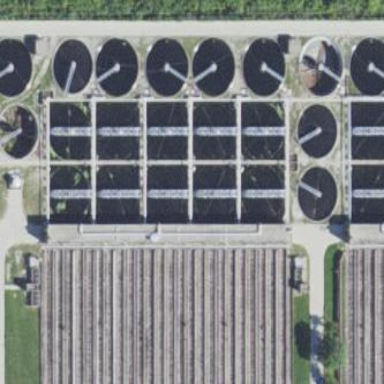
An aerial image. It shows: Body of wastewater.